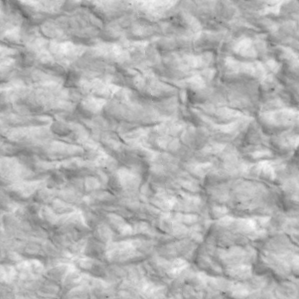
Label: non_frost